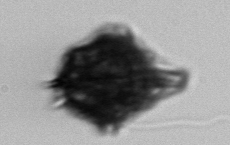
Label: Gonyaulax